Question: What time period is 4:55?
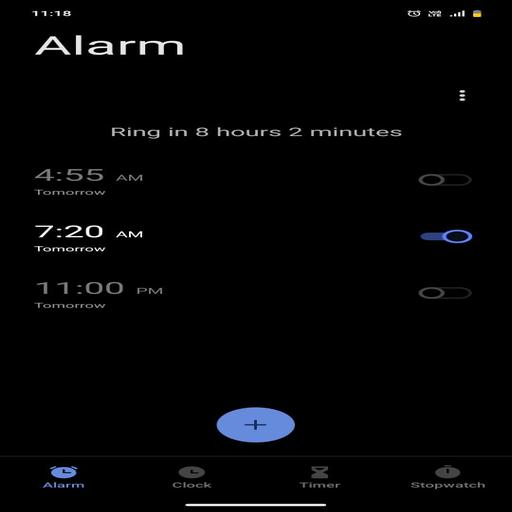
Answer: AM